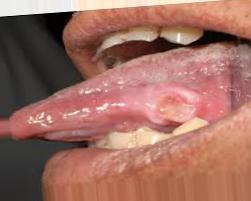
Condition: Mouth Ulcer